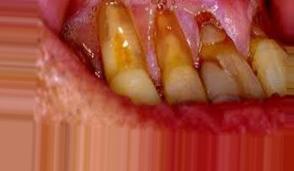
Condition: Tooth Discoloration